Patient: sex M, age 74
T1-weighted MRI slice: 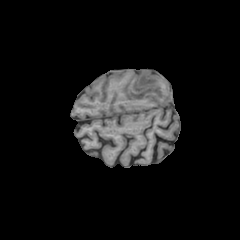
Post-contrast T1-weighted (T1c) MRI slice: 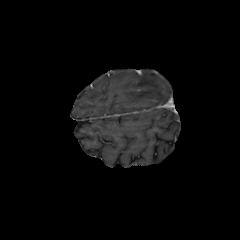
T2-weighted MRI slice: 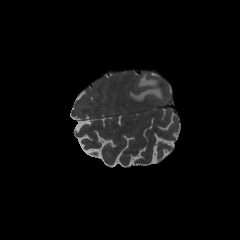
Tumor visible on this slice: yes
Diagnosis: Glioblastoma, IDH-wildtype
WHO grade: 4